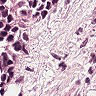
Metastatic tissue present: yes